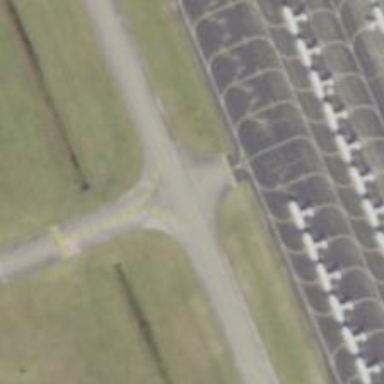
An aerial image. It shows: Image of taxiway at airport.